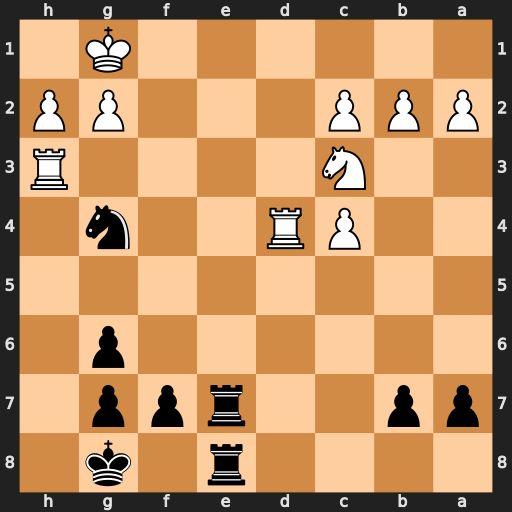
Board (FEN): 4r1k1/pp2rpp1/6p1/8/2PR2n1/2N4R/PPP3PP/6K1
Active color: b
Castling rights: -
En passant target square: -
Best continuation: Re1#